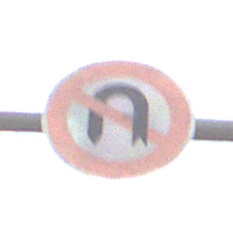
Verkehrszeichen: VerbotWenden
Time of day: Midday
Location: Outdoor (Nature)
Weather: PartlyCloudy
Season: NotSpecified
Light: Natural